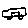
Label: car